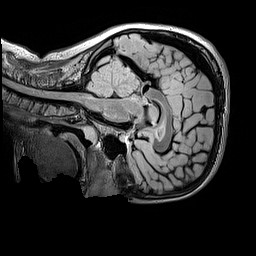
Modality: FLAIR
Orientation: sagittal
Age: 9
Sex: male
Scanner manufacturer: siemens
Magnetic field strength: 3 T
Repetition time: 5 s
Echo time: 0.388 s